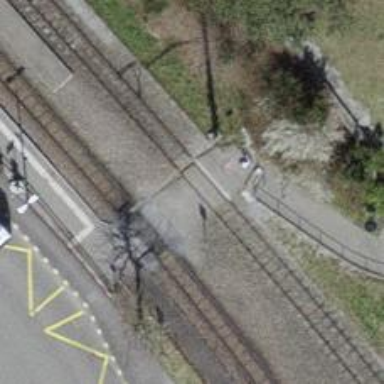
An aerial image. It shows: Crossing for the railway.